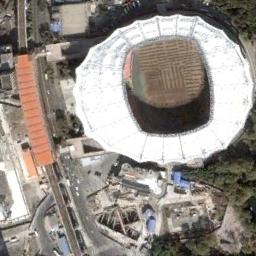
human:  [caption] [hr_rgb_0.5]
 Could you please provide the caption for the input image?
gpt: The circular stadium is surrounded by buildings and roads, With many trees next to it .

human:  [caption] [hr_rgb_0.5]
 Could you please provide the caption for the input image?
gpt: This stadium has a white ring roof .

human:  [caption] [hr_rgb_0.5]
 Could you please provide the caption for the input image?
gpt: There are many buildings beside the stadium .

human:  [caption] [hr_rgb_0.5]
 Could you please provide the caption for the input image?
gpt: The stadium is on the bare land next to some buildings and trees .

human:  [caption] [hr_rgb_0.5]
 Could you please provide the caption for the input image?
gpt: There are some buildings near the stadium with a white roof .